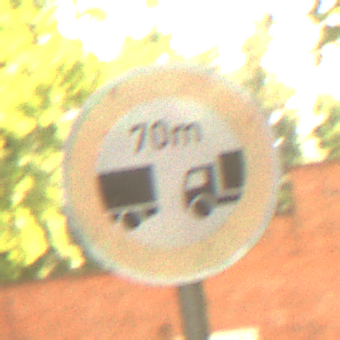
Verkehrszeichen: VerbotUnterschreitenMindestabstand
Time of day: Midday
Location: Outdoor (Nature)
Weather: PartlyCloudy
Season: NotSpecified
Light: Natural